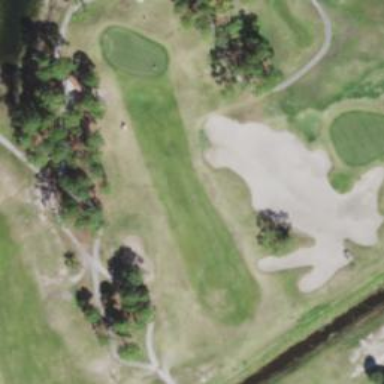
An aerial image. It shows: Golf hole.